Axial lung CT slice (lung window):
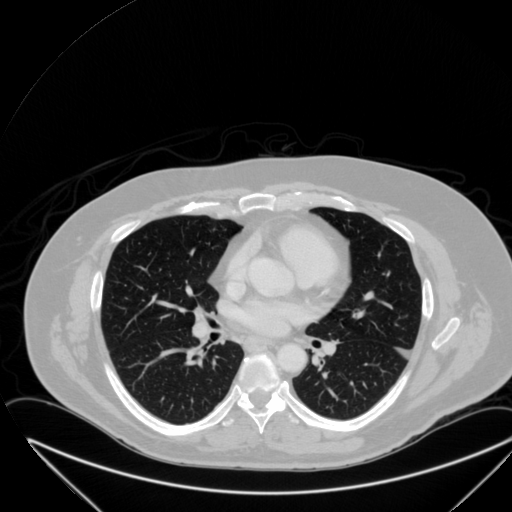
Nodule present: no